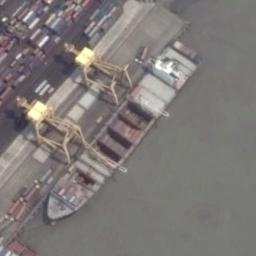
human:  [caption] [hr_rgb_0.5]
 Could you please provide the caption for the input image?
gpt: There are many containers in the dock beside the ship .

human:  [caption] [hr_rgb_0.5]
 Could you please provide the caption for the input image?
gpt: There is a ship in the green water on the shore .

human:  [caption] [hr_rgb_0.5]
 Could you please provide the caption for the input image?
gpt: The cargo ship is docked at the container terminal and the water is yellow .

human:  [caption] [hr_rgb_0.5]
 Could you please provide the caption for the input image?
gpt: A white general cargo ship docked by the dock with a lot of cargo and loading equipment .

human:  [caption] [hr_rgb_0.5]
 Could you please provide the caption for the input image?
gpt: The ship is at the harbor with many containers .